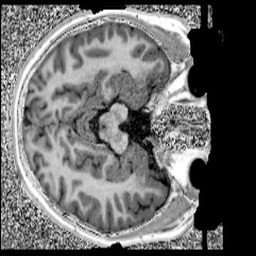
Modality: UNIT1
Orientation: axial
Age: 13
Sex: female
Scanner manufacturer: siemens
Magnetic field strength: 3 T
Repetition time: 4 s
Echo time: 0.00299 s